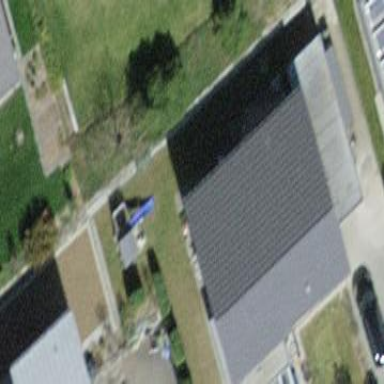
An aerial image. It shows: Detached building.